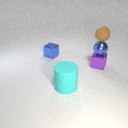
small brown rubber sphere above small blue metal sphere